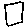
Label: square